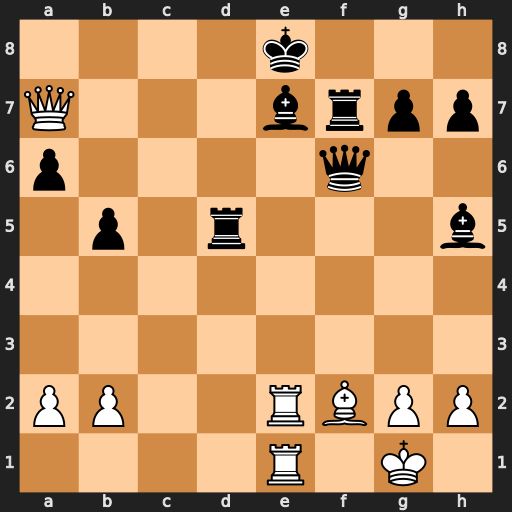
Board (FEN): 4k3/Q3brpp/p4q2/1p1r3b/8/8/PP2RBPP/4R1K1
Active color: w
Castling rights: -
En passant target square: -
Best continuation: Re6 Qxe6 Rxe6